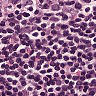
Metastatic tissue present: no